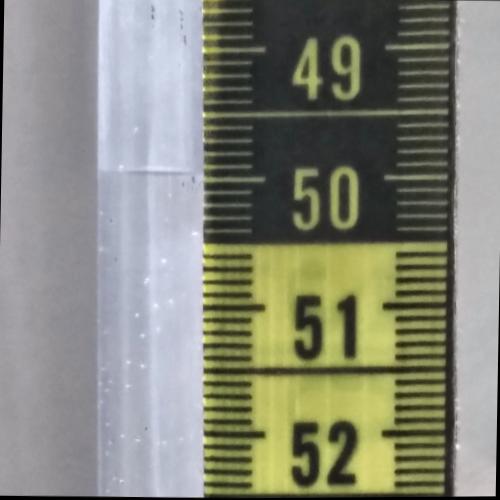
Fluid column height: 49.9 cm